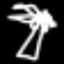
Label: palm tree